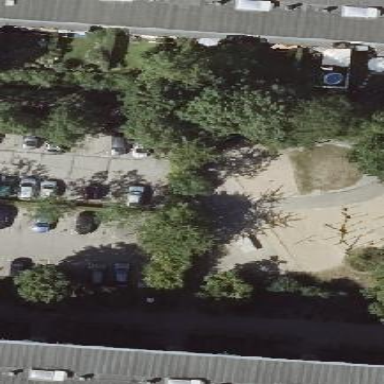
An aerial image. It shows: Playground area for leisure land.